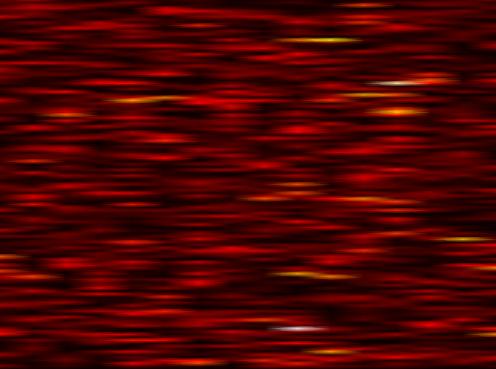
Label: FOFDM